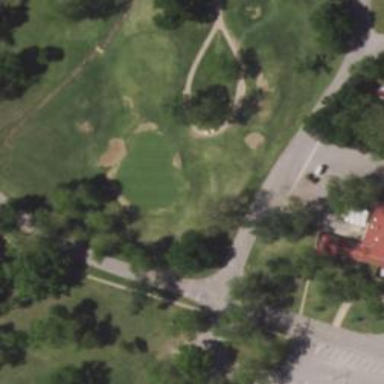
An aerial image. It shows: Golf hole.